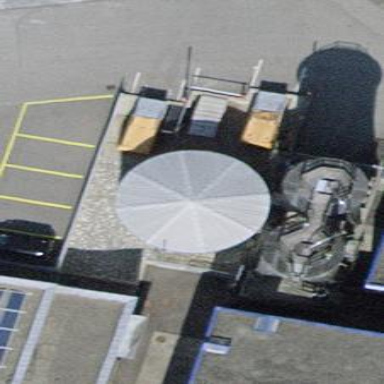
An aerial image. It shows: Gasometer inside building.